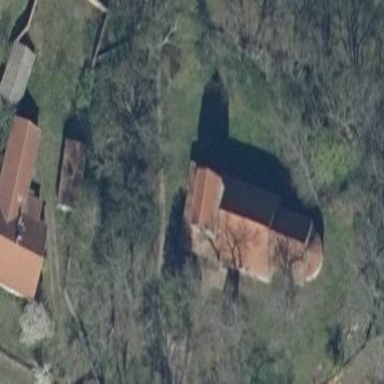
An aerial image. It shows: Church which is place of worship.